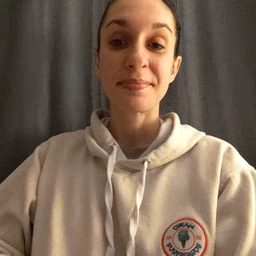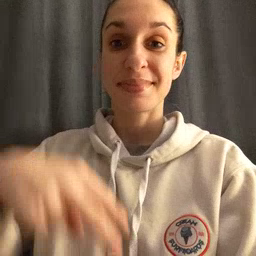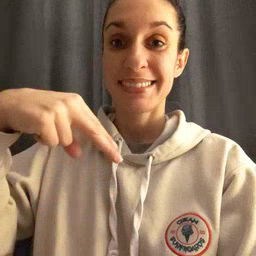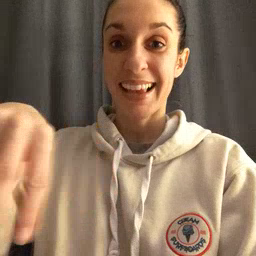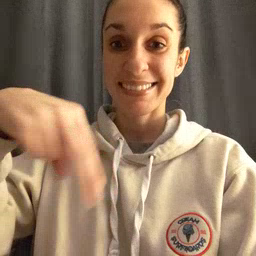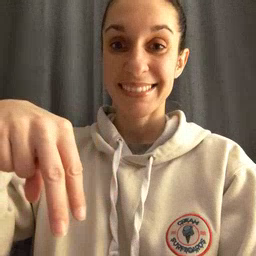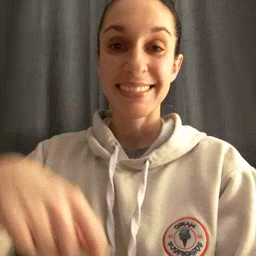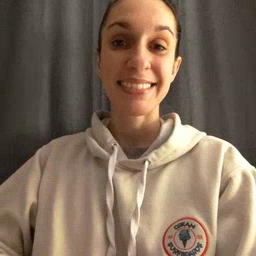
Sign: dance